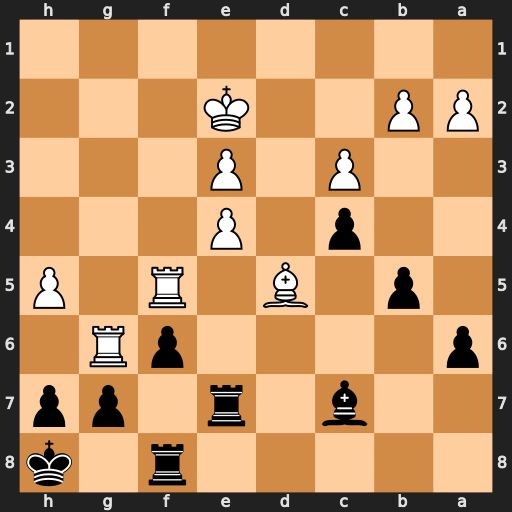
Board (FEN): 5r1k/2b1r1pp/p4pR1/1p1B1R1P/2p1P3/2P1P3/PP2K3/8
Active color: b
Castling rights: -
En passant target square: -
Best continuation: hxg6 hxg6 Re5